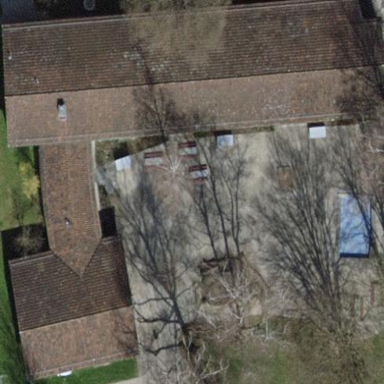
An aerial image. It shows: Building with tile roof.